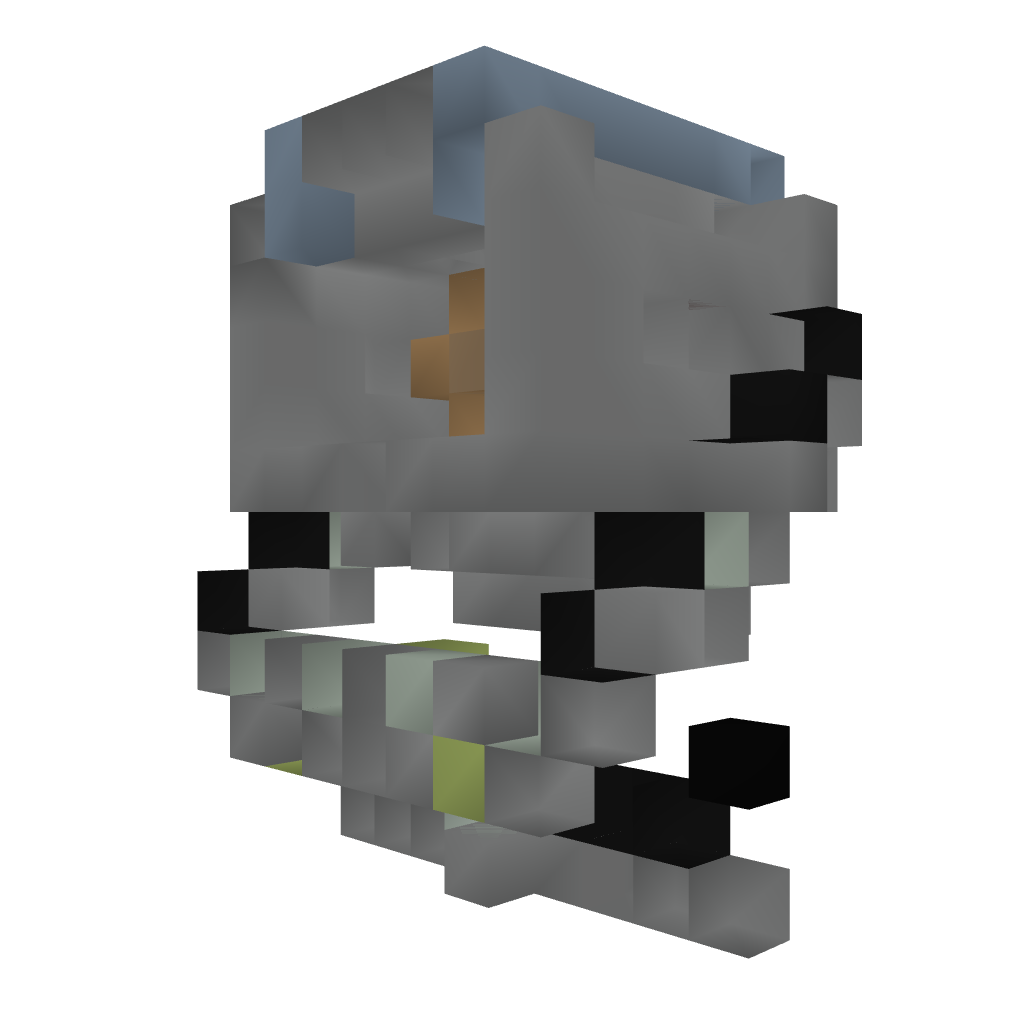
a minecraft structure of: improved  redstone door